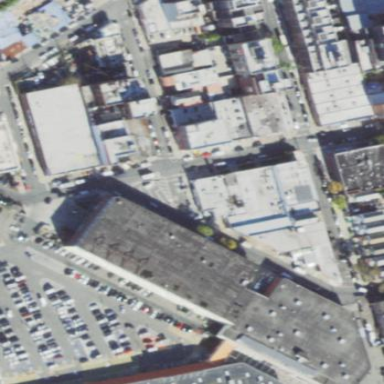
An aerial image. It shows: Retail building.